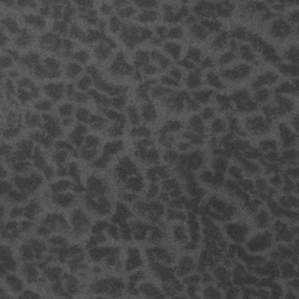
Label: frost